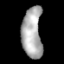
Tissue: lung
Cell type: Myeloid cells
Senescence score: 0.5906
Nuclear area (px): 996
Mean DAPI intensity: 172.585